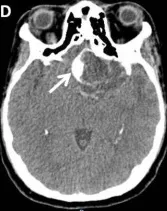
Preoperative Brain Magnetic Resonance-Imaging (MRI) and Computed tomography-scan (CT-scan). CT-scans. Axial CT-scan showing the calcified pituitary gland (white arrow).
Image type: radiology (ct)